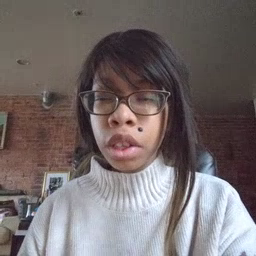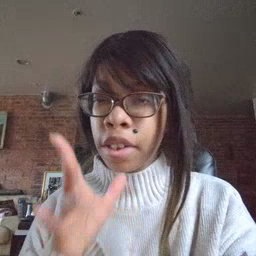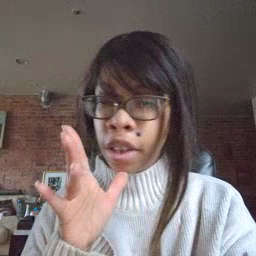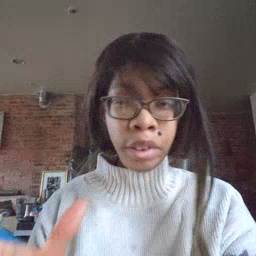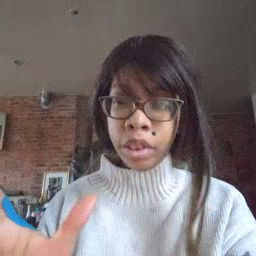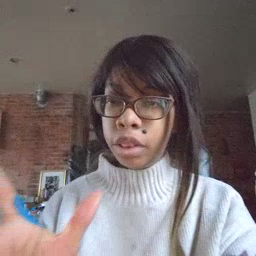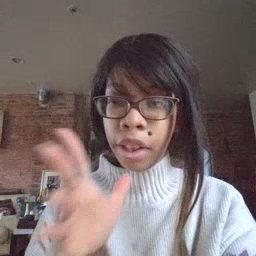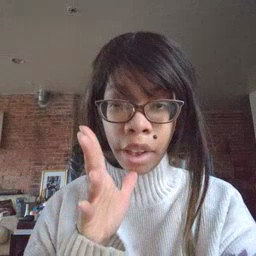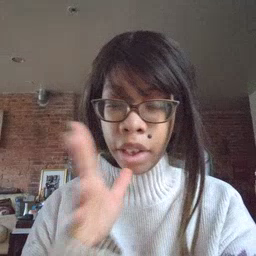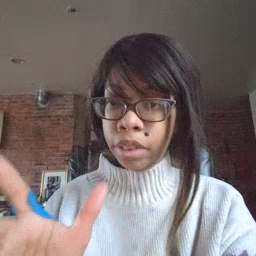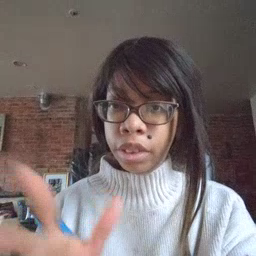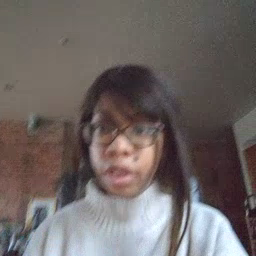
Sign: hate